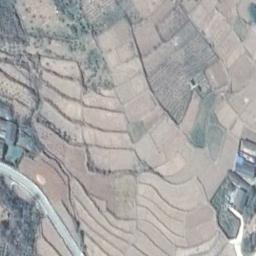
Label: terrace